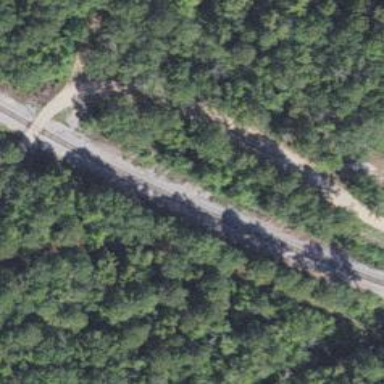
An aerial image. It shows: Railway track.